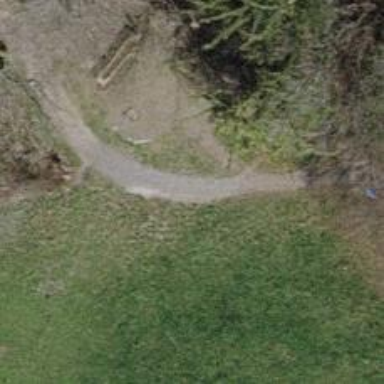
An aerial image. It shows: Compacted path road.